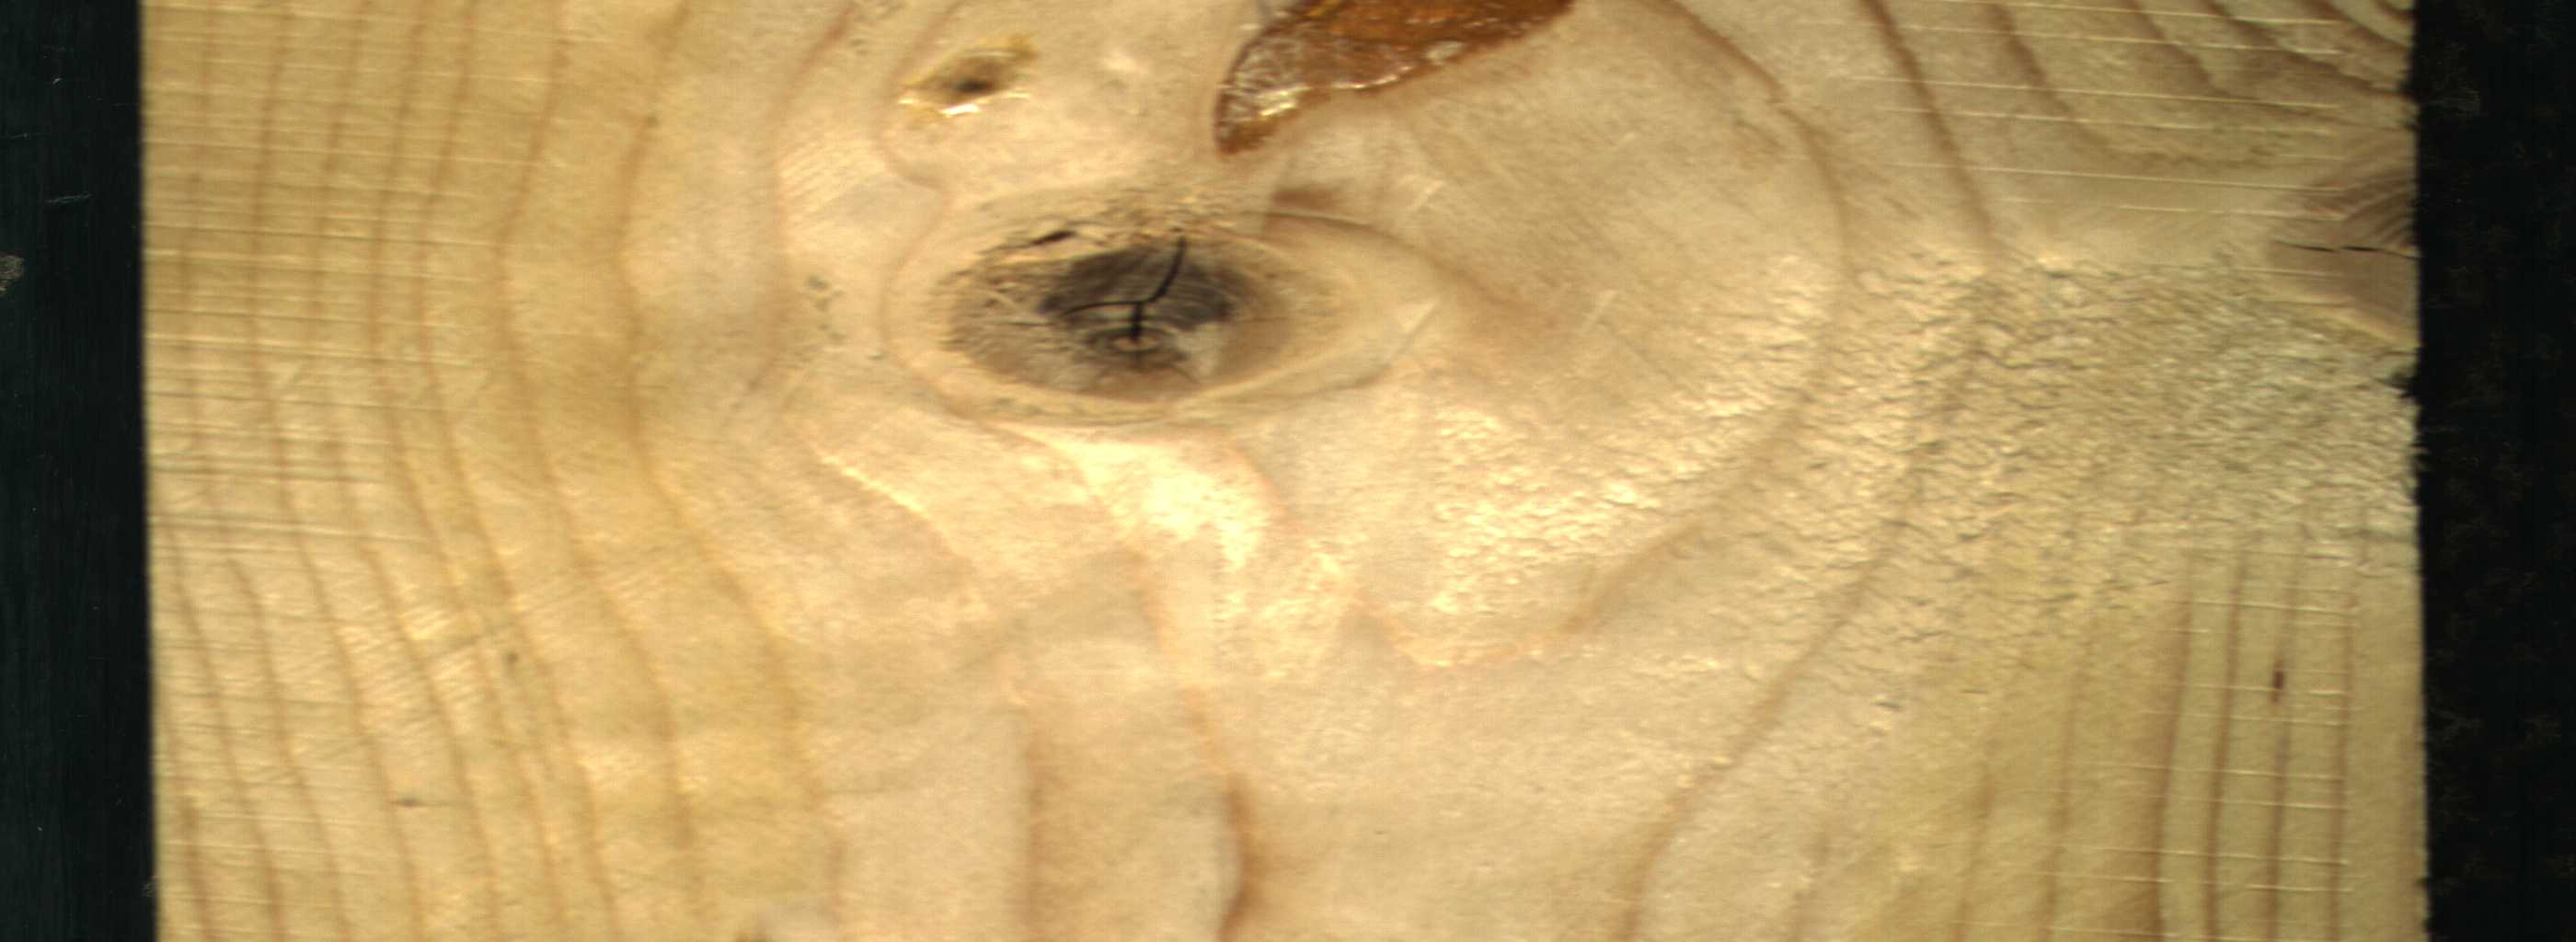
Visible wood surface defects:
resin
knot_with_crack
Live_Knot
Live_Knot